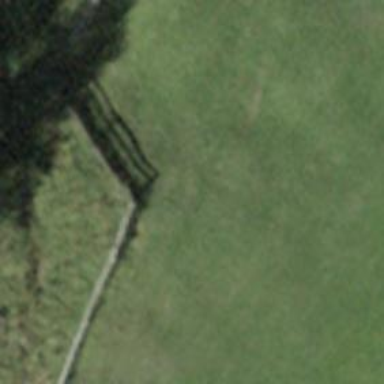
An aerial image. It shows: Fence is in the image.